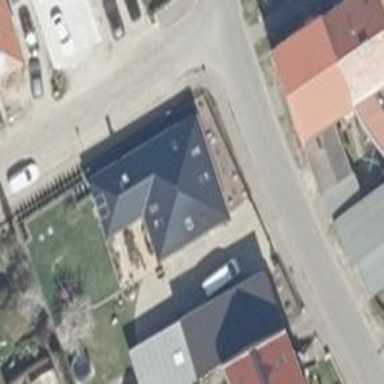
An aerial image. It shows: Detached building with hipped roof shape.